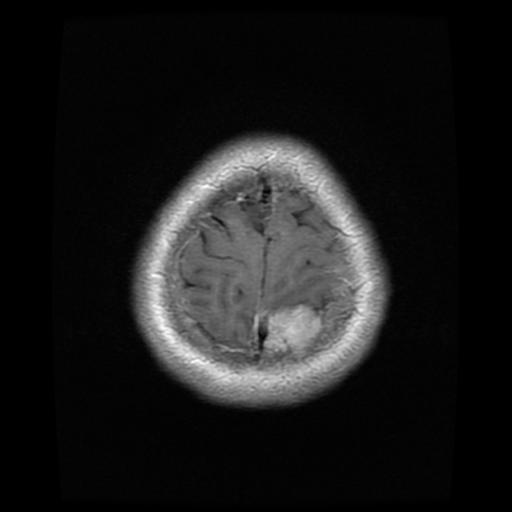
Label: meningioma